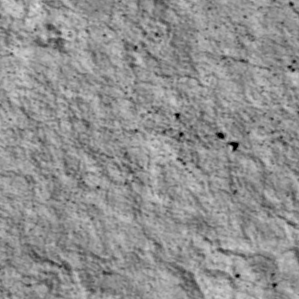
Label: non_frost